Question: In my 'cellForRowAtIndexPath' method for a UITableView delegate, I'm allocating a cell if it doesn't exist, and in this cell, I'm creating a new activity spinner like so:
'UIActivityIndicatorView *actView = [[[UIActivityIndicatorView alloc] initWithActivityIndicatorStyle:UIActivityIndicatorViewStyleGray ] autorelease];'
I'm using Leaks to detect memory leaks in my program, and for some reason, this is coming up as a leak, even though it's autoreleasing. The cell itself is also autoreleasing. Has anyone had experience with autoreleasing variables coming up as leaks in the Leaks instrument, and how to tackle these problems?
This is only leaking if I add it to the cell's contentView. If I just create it and let it be, the Leak instrument doesn't report any problem.
Also, if it helps, this is the history Leaks is displaying for this memory location. It looks like it at some point gets an additional retain message? This is not being done in my code.

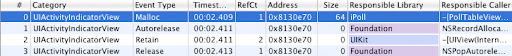
Answer: I've come to the conclusion that this is due to the simulator - I do not receive these leaks on the actual device.